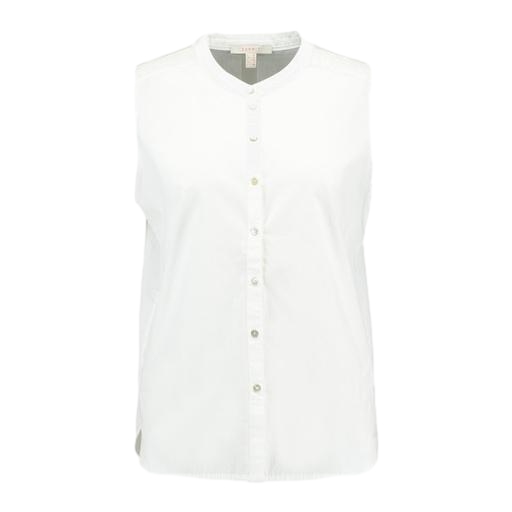
white sleeveless shirt, white sleeveless button, white sleeveless shell shirt, white background